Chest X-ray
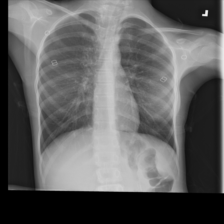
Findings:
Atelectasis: negative
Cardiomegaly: negative
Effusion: negative
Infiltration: negative
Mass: negative
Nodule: negative
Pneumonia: negative
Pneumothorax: negative
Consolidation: negative
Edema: negative
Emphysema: negative
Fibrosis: negative
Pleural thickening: negative
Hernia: negative